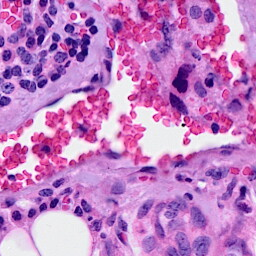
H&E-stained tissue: Breast